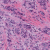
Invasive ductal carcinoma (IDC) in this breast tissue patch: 1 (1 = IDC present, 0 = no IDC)